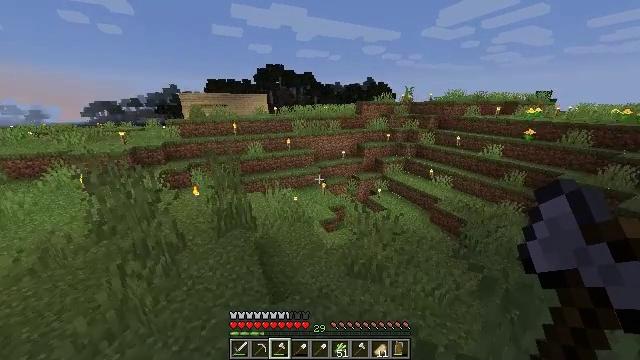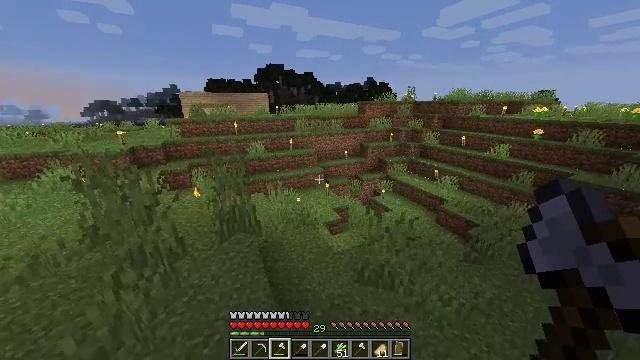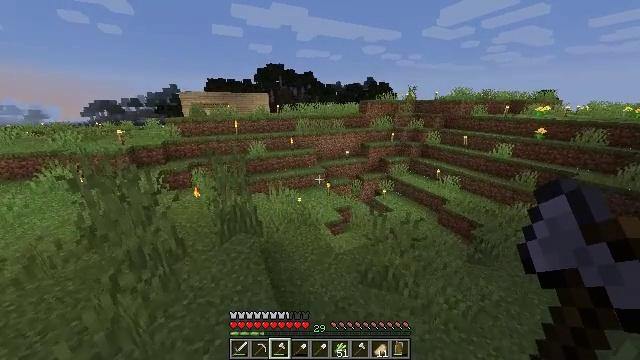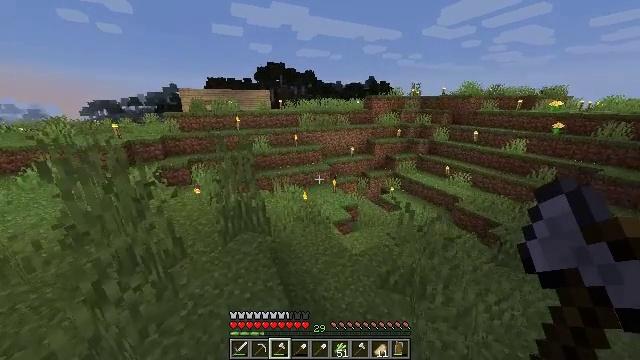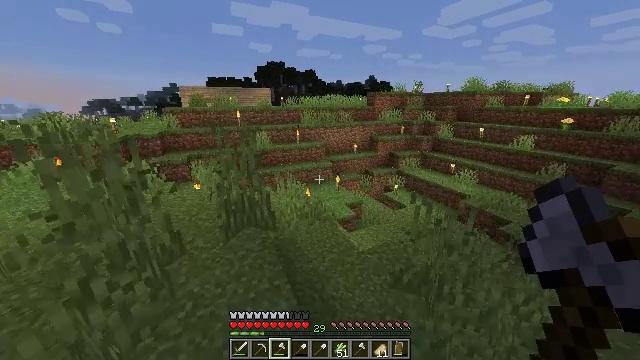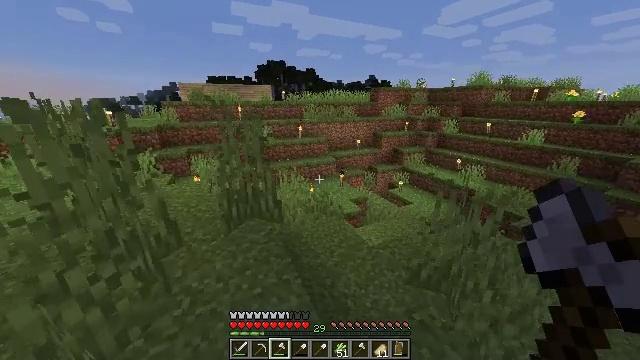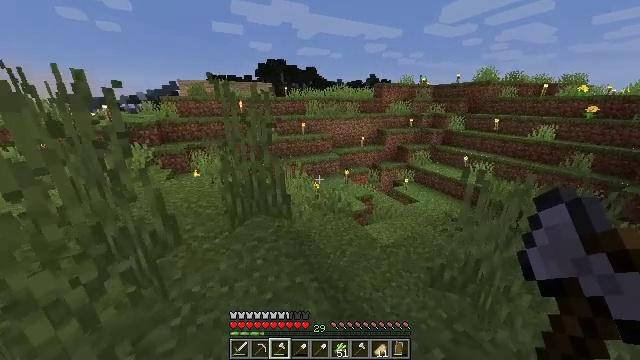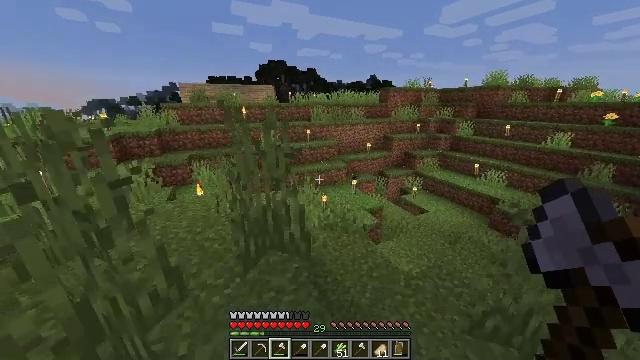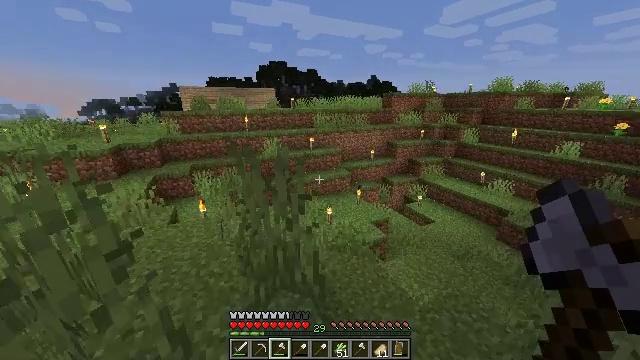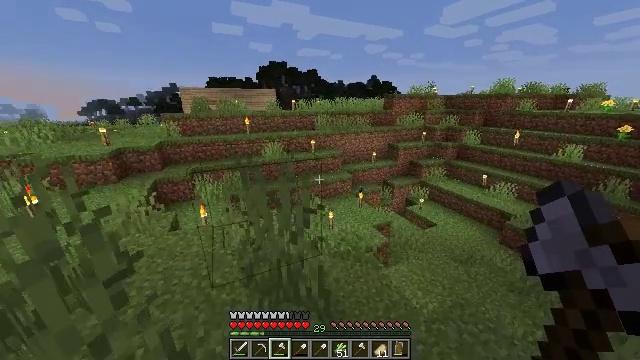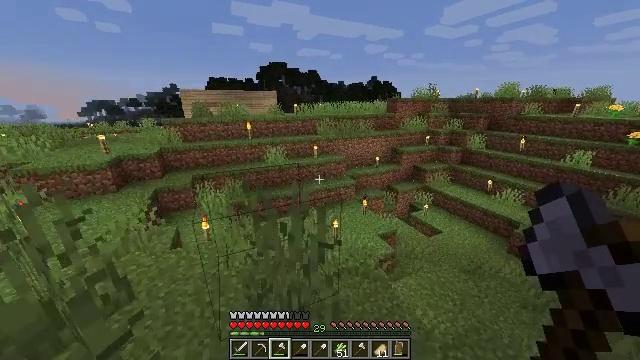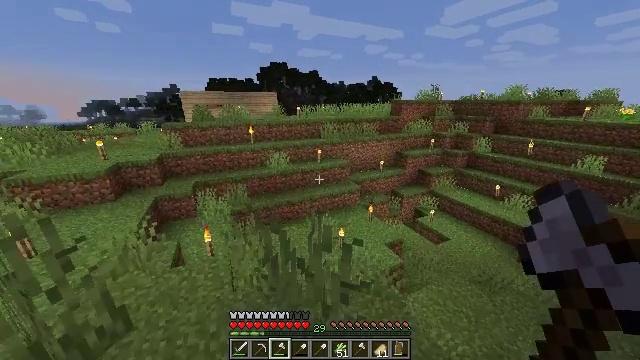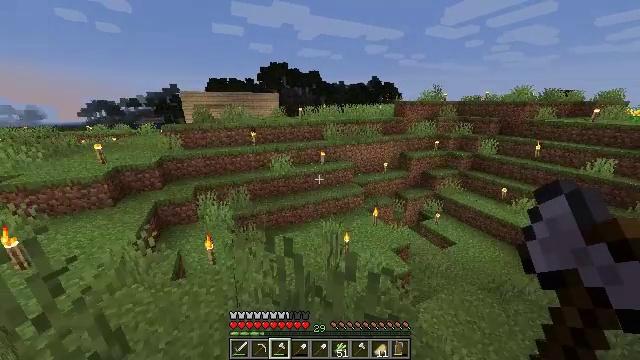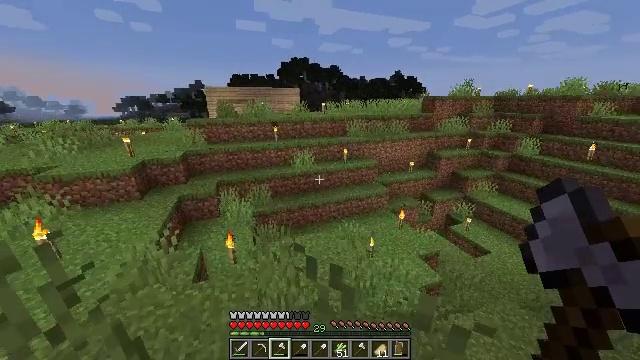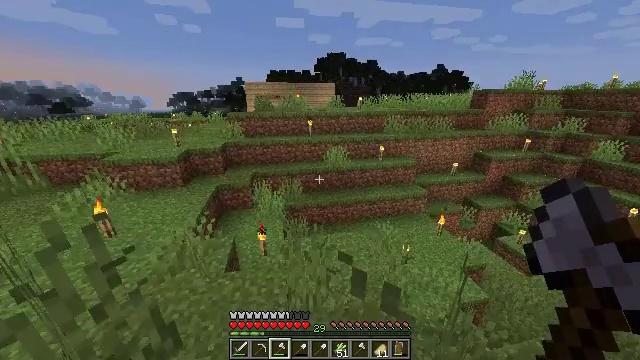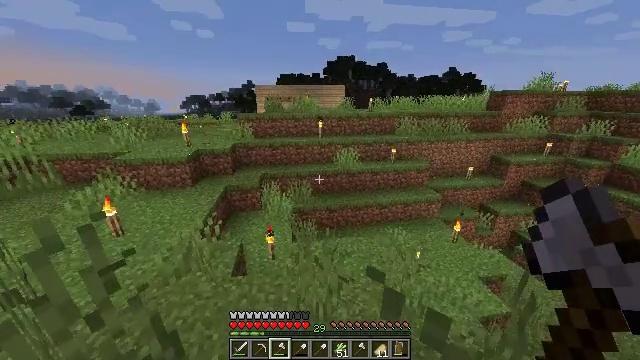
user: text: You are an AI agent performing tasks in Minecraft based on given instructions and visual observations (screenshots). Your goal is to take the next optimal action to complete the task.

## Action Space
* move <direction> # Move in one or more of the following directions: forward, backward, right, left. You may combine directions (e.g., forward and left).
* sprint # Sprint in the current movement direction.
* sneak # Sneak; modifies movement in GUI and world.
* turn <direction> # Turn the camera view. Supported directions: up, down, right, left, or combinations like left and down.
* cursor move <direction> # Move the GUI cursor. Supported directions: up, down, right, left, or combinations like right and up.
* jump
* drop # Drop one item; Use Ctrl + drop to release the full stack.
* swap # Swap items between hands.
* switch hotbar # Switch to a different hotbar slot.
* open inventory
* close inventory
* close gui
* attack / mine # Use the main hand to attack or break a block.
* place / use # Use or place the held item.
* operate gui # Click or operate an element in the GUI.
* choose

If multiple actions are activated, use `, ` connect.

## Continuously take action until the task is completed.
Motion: motion action
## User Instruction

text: Left click on the black bed to break it.
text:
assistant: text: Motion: move forward and move left, sprint, jump
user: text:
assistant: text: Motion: move forward and move left, sprint, jump
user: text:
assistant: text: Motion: move forward and move left, sprint, jump
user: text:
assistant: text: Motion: move forward and move left, sprint, jump
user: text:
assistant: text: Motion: move forward and move left, sprint, jump
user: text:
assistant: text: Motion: move forward and move left, sprint, jump
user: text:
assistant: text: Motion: move forward and move left, sprint, jump
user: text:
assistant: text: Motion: move forward and move left, sprint, jump
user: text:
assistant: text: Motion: move forward and move left, sprint, jump
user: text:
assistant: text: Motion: move forward and move left, sprint, jump
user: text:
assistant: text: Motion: move forward and move left, sprint, jump
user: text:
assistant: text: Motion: move forward and move left, sprint, jump
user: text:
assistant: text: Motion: move forward and move left, sprint, turn left and down, jump
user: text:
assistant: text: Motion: move forward and move left, sprint, turn left, jump
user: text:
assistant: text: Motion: move forward and move left, sprint, turn left, jump
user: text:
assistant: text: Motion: move forward and move left, sprint, turn up, jump
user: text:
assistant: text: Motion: move forward and move left, sprint, jump
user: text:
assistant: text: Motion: move forward and move left, sprint, jump
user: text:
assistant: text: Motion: move forward and move left, sprint, jump
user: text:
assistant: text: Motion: move forward and move left, sprint, jump
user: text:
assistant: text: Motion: move forward and move left, sprint, jump
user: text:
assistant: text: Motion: move forward and move left, sprint, jump
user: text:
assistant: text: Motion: move forward and move left, sprint, jump
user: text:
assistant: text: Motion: move forward and move left, sprint, jump
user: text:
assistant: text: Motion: move forward and move left, sprint
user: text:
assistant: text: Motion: move forward and move left, sprint
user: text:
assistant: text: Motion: move forward and move left, sprint
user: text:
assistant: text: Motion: move forward and move left, sprint
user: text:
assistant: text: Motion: move forward and move left, sprint
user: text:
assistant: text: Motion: move forward and move left, sprint